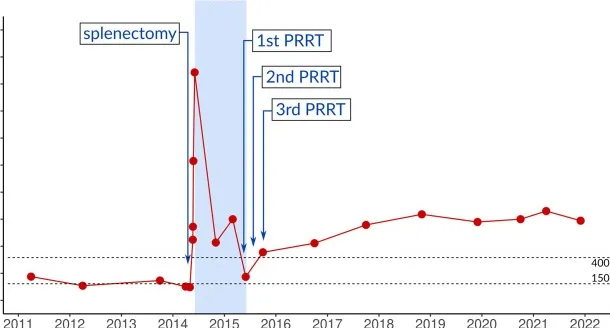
Therapeutic interventions and platelet counts. The reference range is indicated by dotted lines. PRRT, peptide radioreceptor therapy.
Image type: pathology (immunostaining)